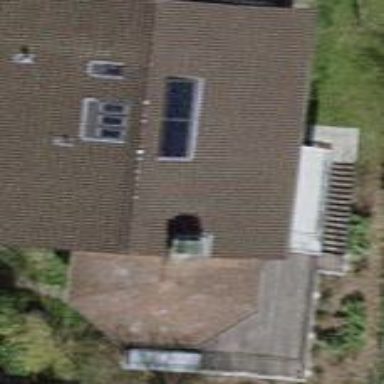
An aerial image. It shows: Building with tiled roof.